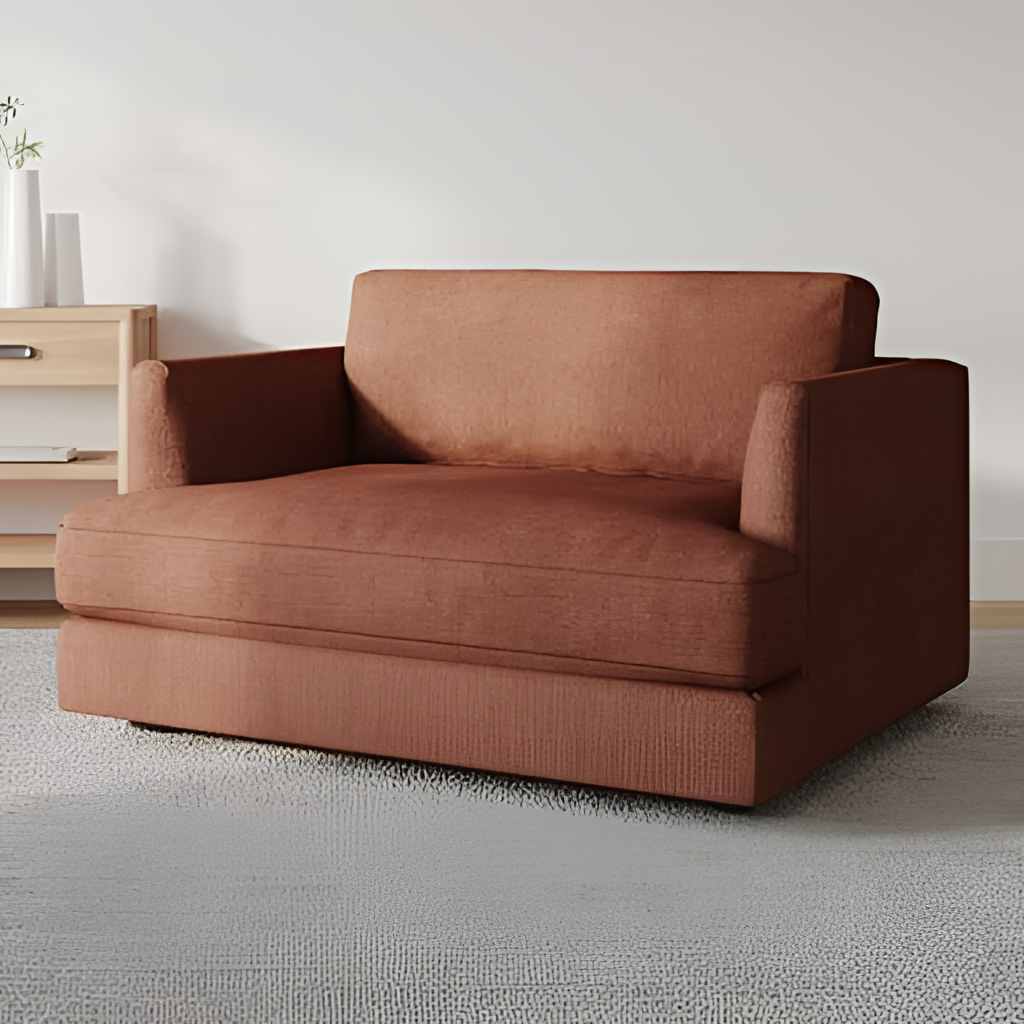
fabric armchair, living room, gray carpet flooring, with woven pattern, paint wallpaper, with solid pattern, contemporary